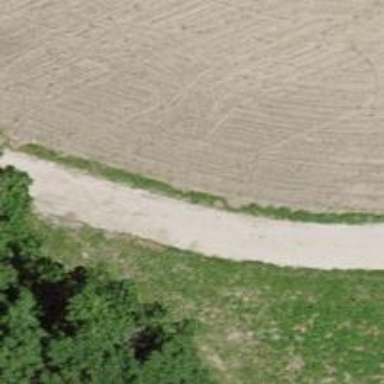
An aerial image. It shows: Unpaved track with grade2 tracktype.